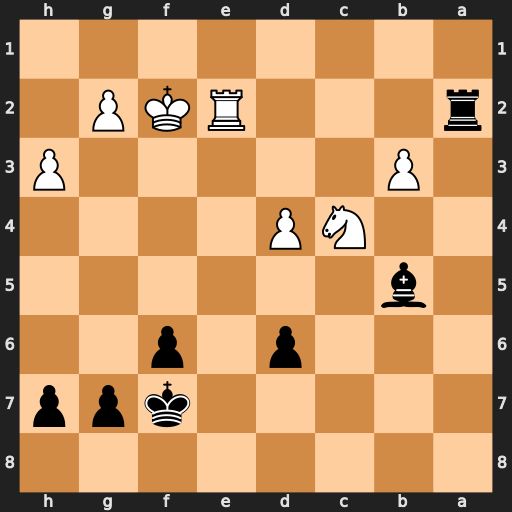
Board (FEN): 8/5kpp/3p1p2/1b6/2NP4/1P5P/r3RKP1/8
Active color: b
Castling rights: -
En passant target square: -
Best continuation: Rxe2+ Kxe2 d5